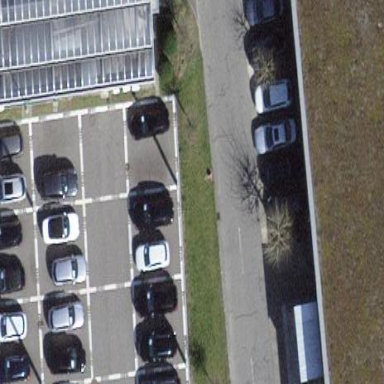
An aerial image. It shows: Building housing car shop.